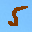
Label: 5